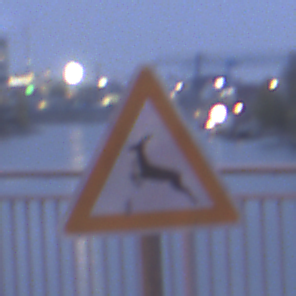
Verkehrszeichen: WildwechselRechts
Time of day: Night
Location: Outdoor (Urban)
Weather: PartlyCloudy
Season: NotSpecified
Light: Artificial